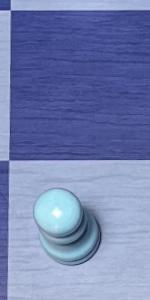
Label: Pawn_White